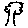
Label: tree